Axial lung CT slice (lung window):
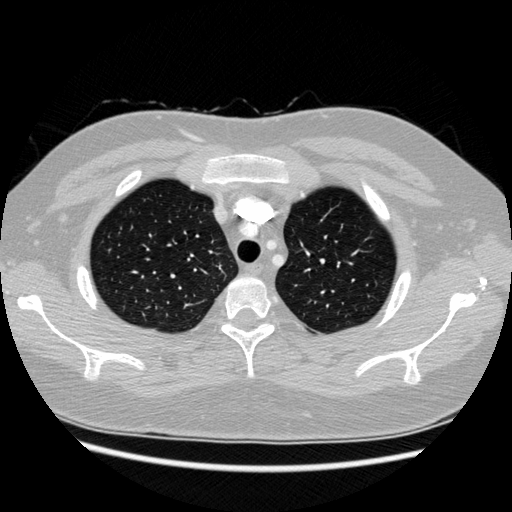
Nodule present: no